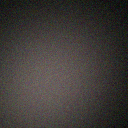
Screen state: off